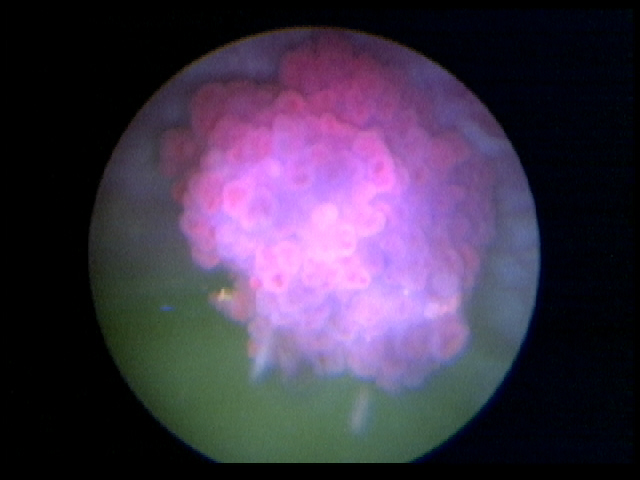
Modality: BLC
Class: Malignant
Subclass: HighGradePapillary
Lesion: L1
Stage: Ta
Morphology: Non-papillary
Bladder cancer association: Yes